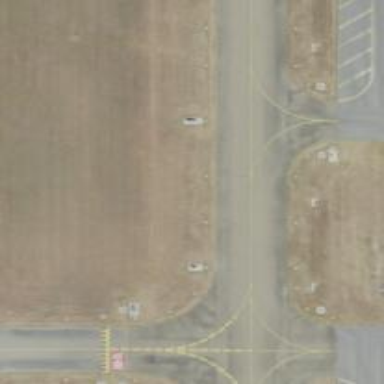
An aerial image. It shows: View of taxiway at the airport.